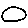
Label: circle